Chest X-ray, PA view. Patient: 53 years old, sex F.
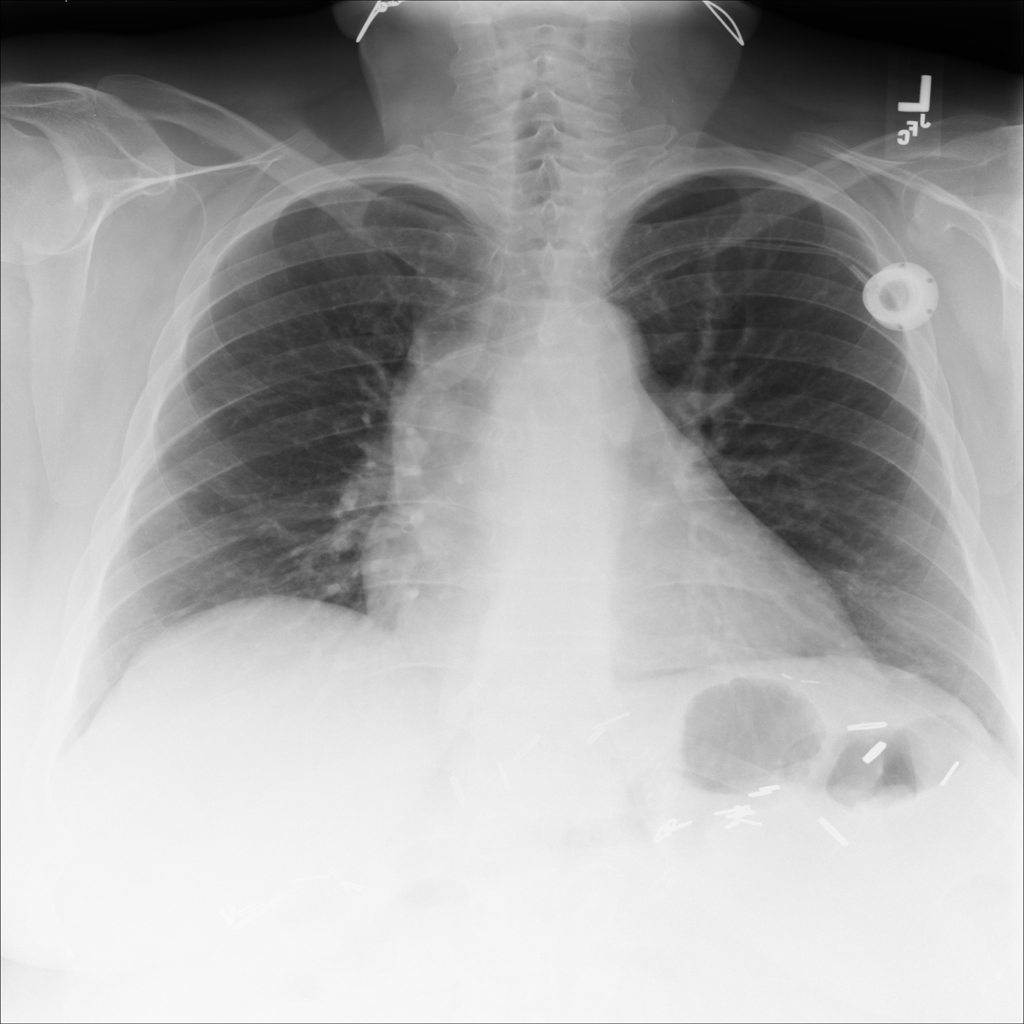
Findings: No Finding